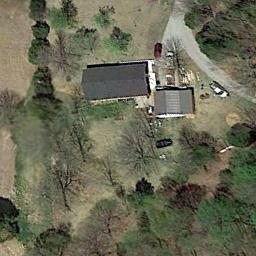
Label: sparse_residential